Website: lowes
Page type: review-order
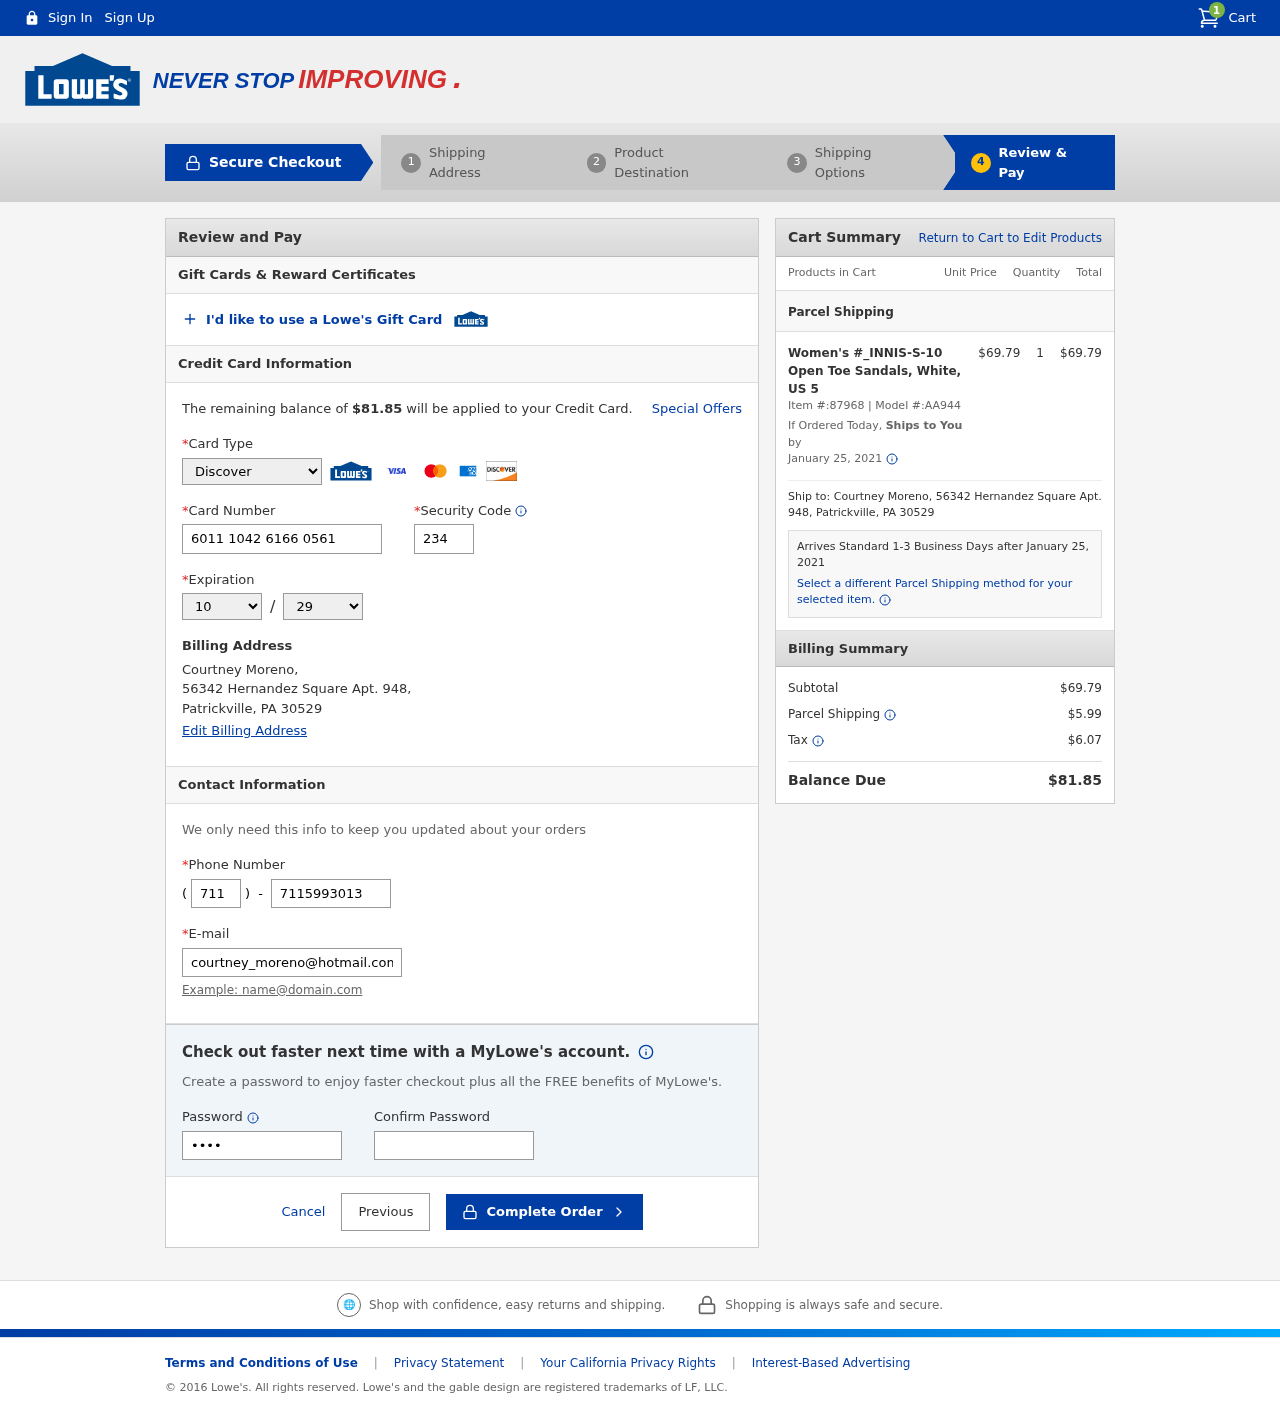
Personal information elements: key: PII_CARD_CVV
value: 234
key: PII_CARD_EXPIRY_MONTH
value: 10
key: PII_CARD_EXPIRY_YEAR
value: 29
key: PII_CARD_NUMBER
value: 6011 1042 6166 0561
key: PII_CARD_TYPE
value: Discover
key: PII_CITY
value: Patrickville
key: PII_EMAIL
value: courtney_moreno@hotmail.com
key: PII_FULLNAME
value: Courtney Moreno,
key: PII_PHONE
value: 7115993013
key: PII_PHONE_AREA
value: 711
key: PII_POSTCODE
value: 30529
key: PII_STATE_ABBR
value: PA
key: PII_STREET
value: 56342 Hernandez Square Apt. 948
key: PII_STREET
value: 56342 Hernandez Square Apt. 948,
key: PII_FULLNAME2
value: Courtney Moreno
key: PII_POSTCODE_FULL
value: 30529
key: PII_CITY_STATE
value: Patrickville, PA
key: PII_CITY_STATE_ZIP
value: Patrickville, PA 30529
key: PII_POSTCODE_NUMERIC
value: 30529
Product elements: key: PRODUCT1_NAME
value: Women's #_INNIS-S-10 Open Toe Sandals, White, US 5
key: PRODUCT1_PRICE
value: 69.79
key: PRODUCT1_QUANTITY
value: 1
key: PRODUCT1_ITEM_NUMBER
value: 87968
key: PRODUCT1_MODEL_NUMBER
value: AA944
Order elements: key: ORDER_NUM_ITEMS
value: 1
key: ORDER_TOTAL
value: $81.85
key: ORDER_SHIPPING_DATE
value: January 25, 2021
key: ORDER_SUBTOTAL
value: $69.79
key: ORDER_SHIPPING_DATE2
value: January 25, 2021
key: ORDER_SUBTOTAL2
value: $69.79
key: ORDER_SHIPPING_COST
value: $5.99
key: ORDER_TAX
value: $6.07